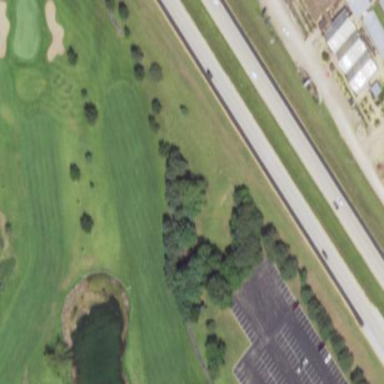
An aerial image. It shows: Area with grass used as rough in golf course.